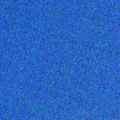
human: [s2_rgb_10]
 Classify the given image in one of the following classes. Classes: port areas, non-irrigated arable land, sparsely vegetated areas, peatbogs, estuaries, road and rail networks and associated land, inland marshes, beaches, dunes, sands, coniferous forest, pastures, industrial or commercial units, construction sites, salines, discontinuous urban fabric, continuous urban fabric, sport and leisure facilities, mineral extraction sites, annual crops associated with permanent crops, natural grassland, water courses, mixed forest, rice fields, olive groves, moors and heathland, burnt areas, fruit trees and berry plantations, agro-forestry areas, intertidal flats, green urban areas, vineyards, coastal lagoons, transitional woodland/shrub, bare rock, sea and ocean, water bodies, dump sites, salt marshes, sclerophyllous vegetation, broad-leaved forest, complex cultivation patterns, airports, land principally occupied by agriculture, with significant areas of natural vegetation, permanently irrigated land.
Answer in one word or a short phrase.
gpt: sea and ocean